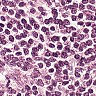
Metastatic tissue present: no